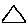
Label: triangle